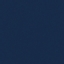
Label: SeaLake